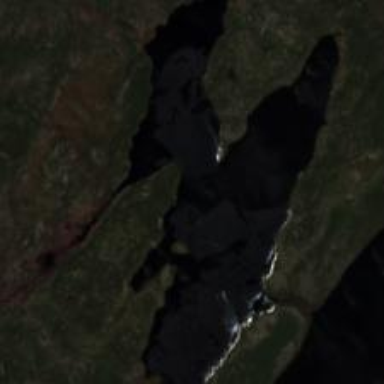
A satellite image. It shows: Serene lake.